RGB frame:
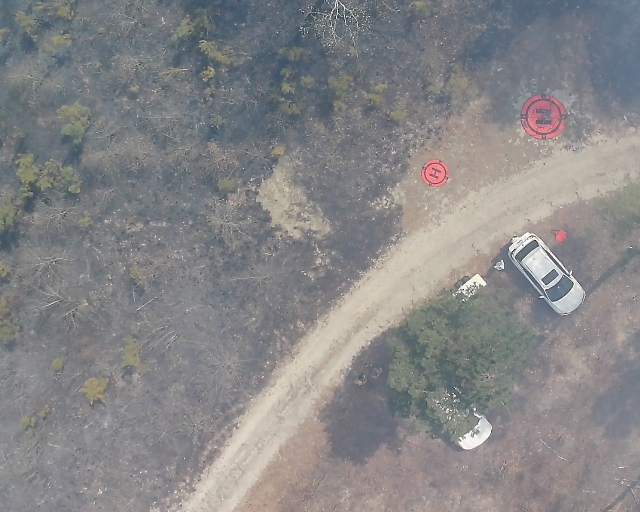
Thermal frame:
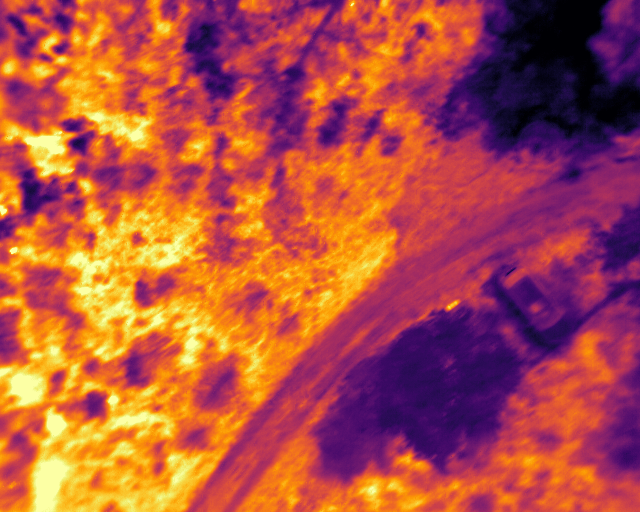
Captured: 2026-02-26 03:39:42
Pixels at or above 80 °C: 7 (fraction of frame: 2.13623046875e-05)